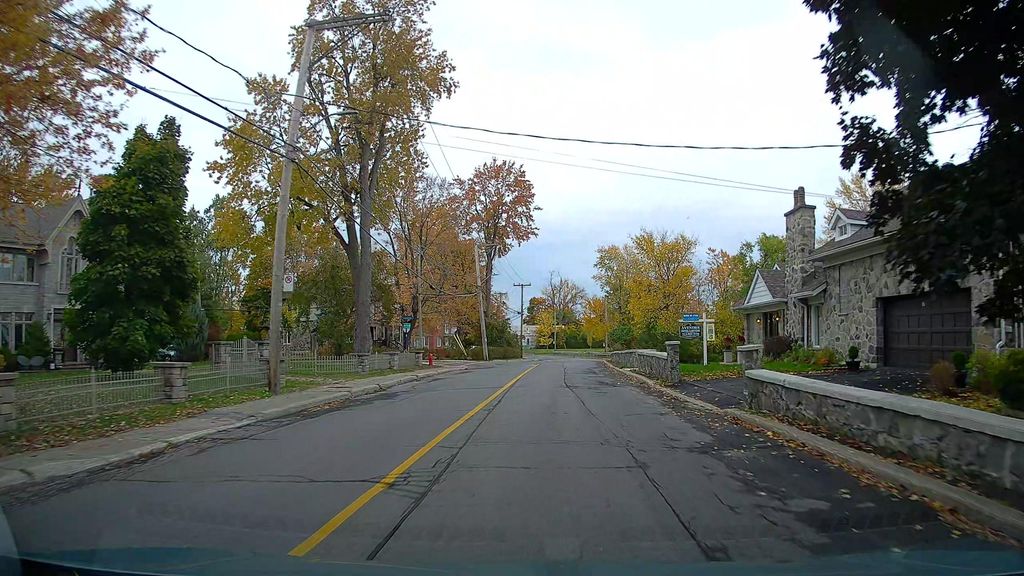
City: montreal